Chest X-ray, PA view. Patient: 26 years old, sex M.
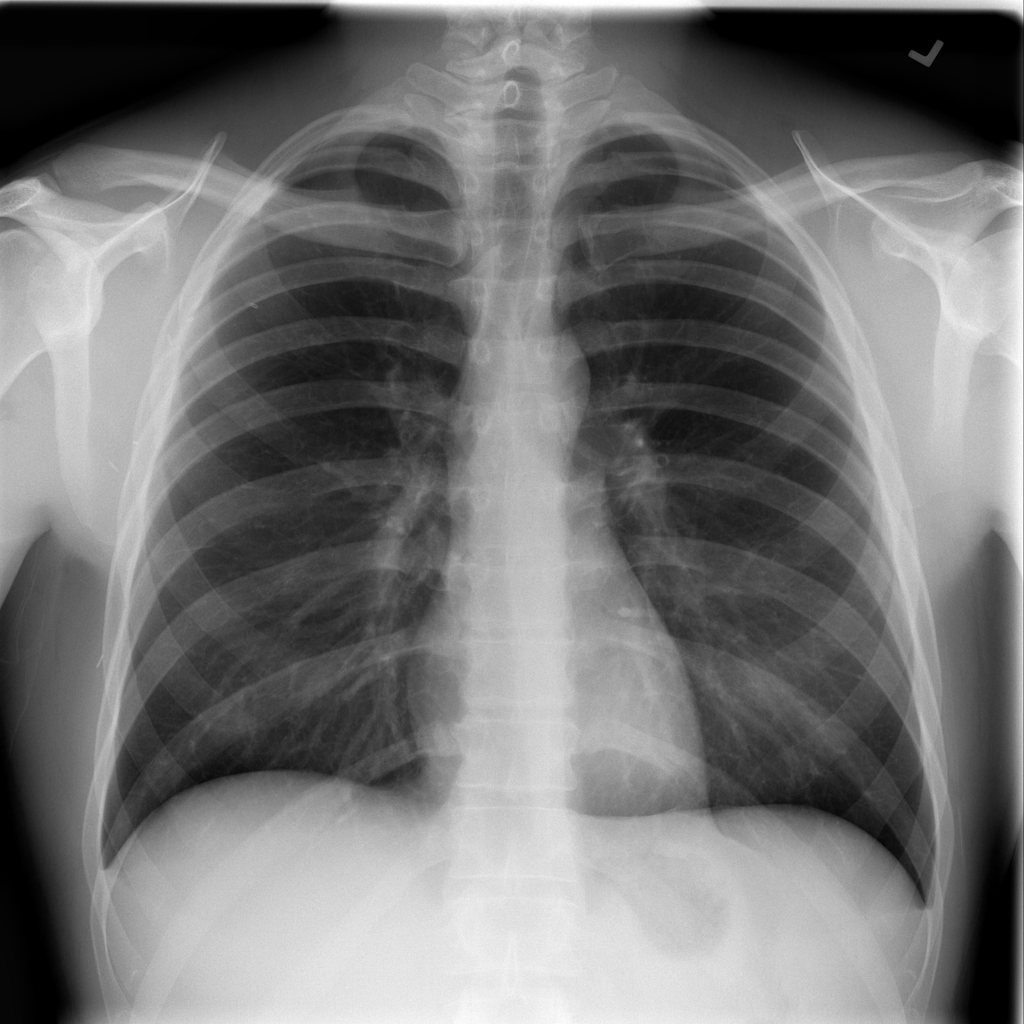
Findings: No Finding